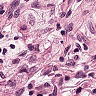
Metastatic tissue present: yes